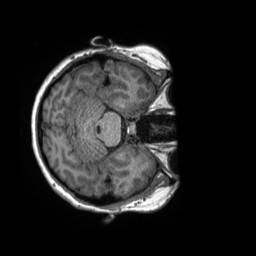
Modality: T1w
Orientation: axial
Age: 29
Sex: female
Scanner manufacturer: siemens
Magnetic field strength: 3 T
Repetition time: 2.3 s
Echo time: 0.00288 s